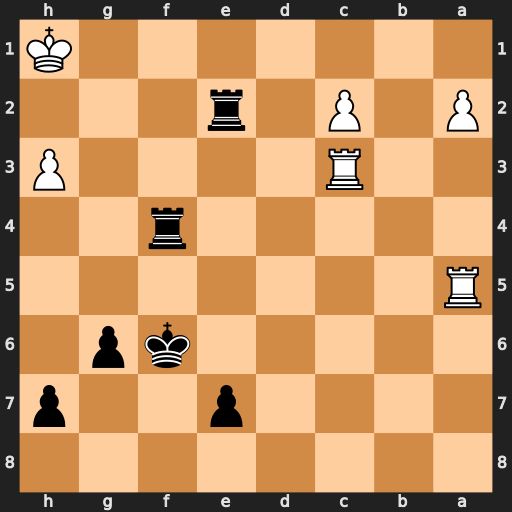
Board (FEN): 8/4p2p/5kp1/R7/5r2/2R4P/P1P1r3/7K
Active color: b
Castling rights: -
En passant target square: -
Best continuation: Rf1#